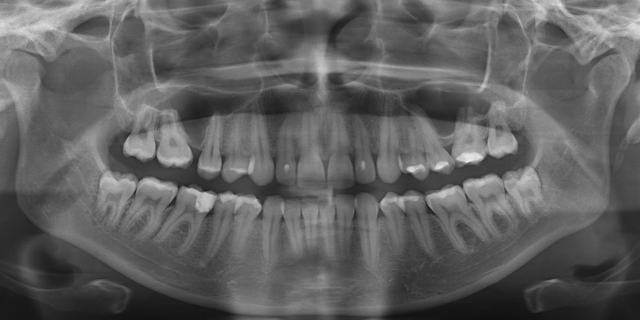
adult